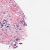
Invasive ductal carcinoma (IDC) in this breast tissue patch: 0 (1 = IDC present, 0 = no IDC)